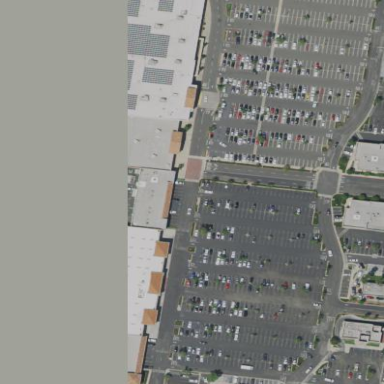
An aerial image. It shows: Retail area.